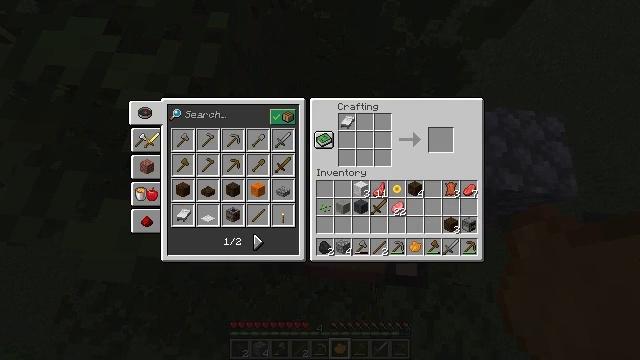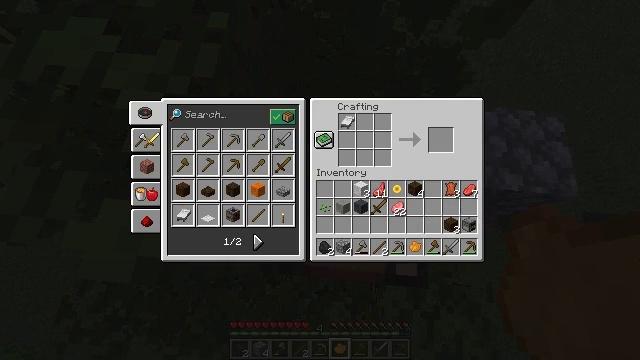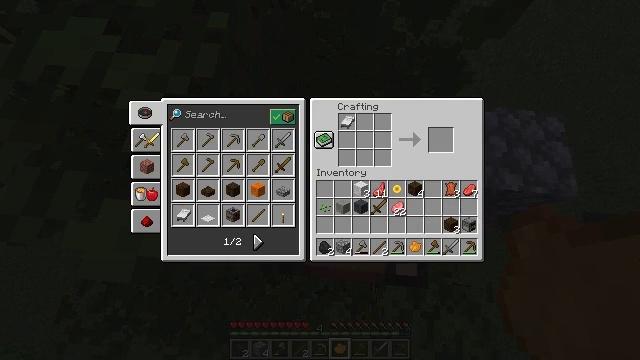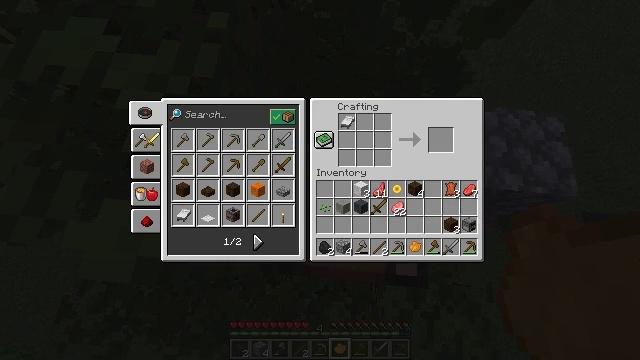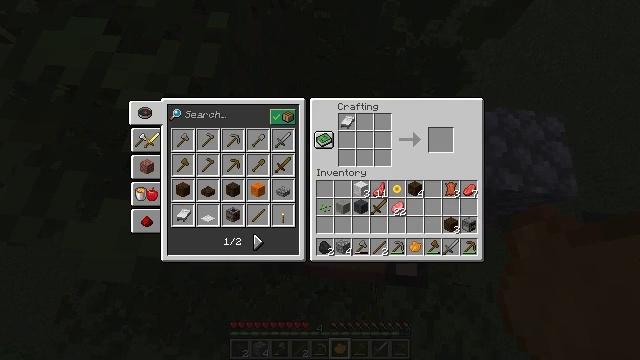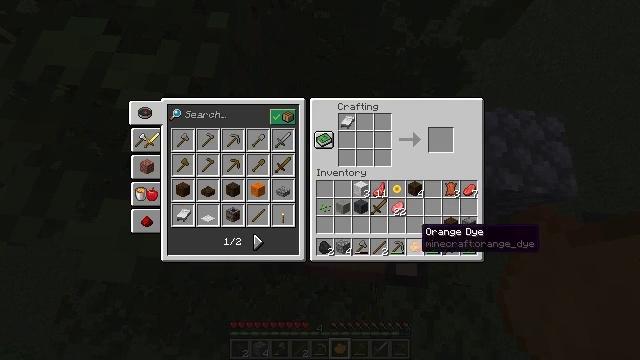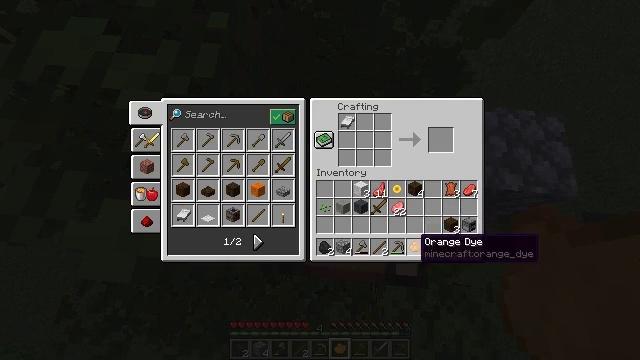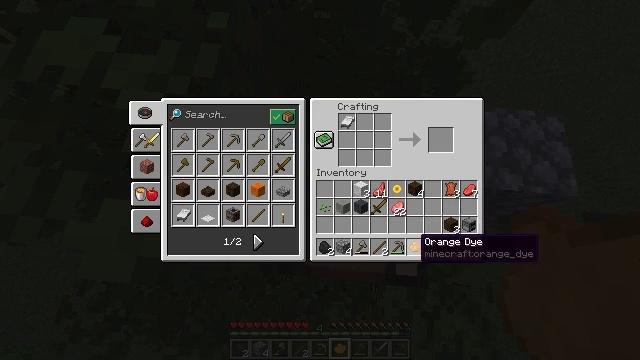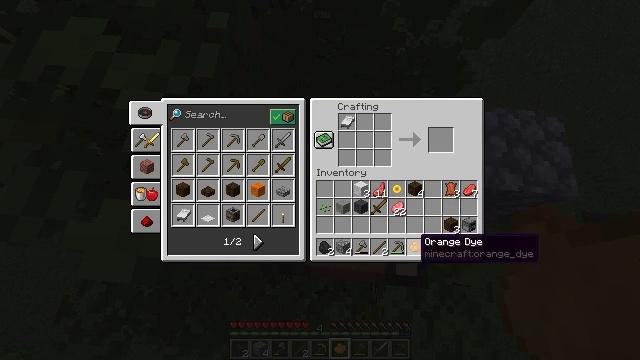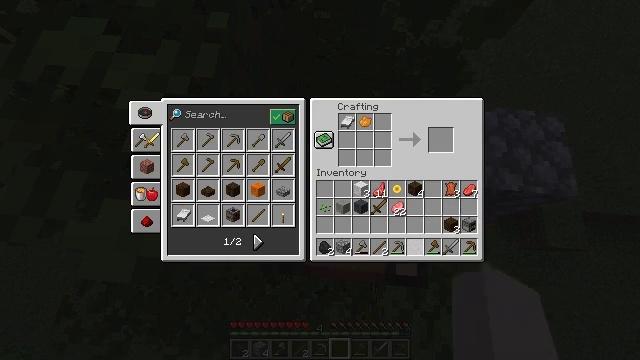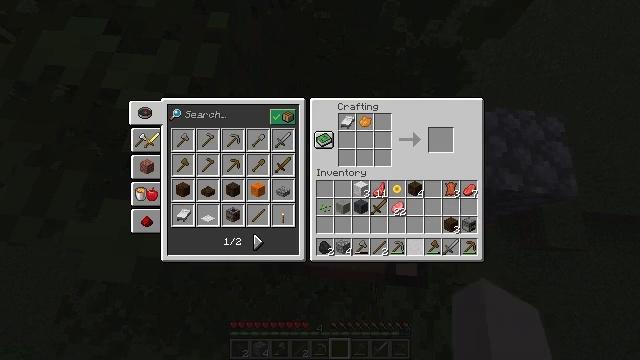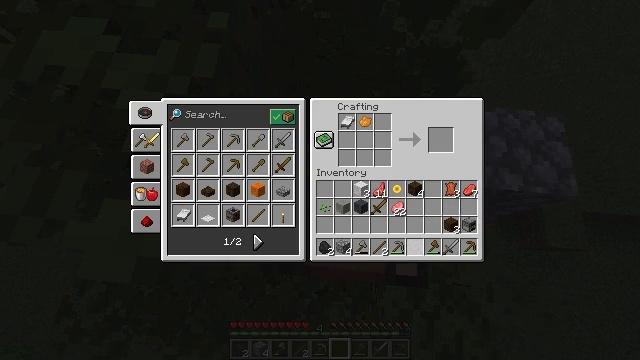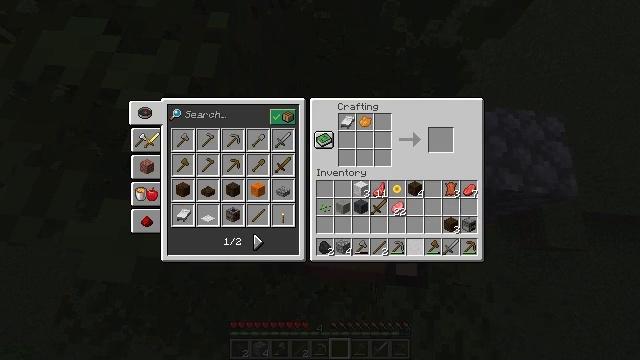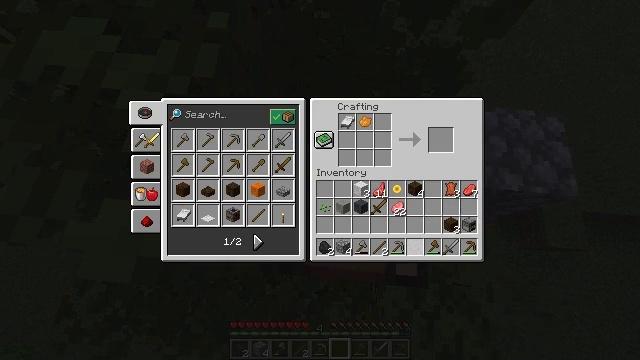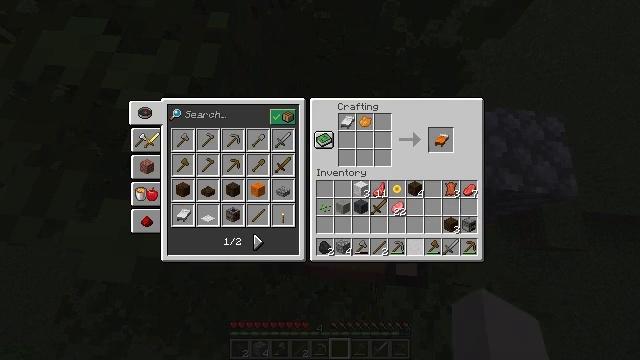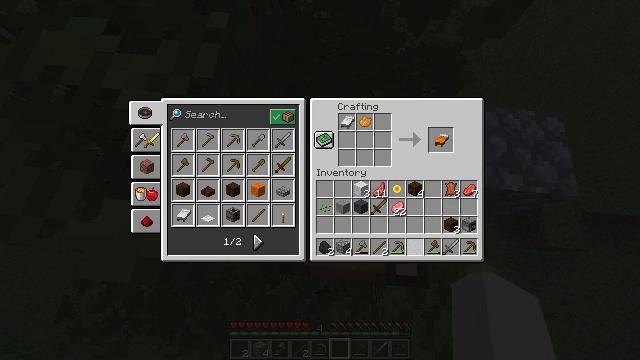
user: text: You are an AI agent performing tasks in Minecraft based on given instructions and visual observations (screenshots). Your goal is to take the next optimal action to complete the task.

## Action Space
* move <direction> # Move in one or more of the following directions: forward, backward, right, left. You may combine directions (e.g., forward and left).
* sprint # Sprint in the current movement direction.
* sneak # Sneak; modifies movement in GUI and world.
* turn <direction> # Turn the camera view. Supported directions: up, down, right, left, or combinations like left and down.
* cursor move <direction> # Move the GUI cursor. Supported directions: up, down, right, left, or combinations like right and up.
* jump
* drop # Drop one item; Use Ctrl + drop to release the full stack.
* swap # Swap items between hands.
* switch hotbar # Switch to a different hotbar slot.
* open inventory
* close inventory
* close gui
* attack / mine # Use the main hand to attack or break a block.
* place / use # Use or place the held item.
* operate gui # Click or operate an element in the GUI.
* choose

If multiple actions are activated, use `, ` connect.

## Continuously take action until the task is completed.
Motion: motion action
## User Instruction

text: Get an orange bed by combining wool with orange dye.
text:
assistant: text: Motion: sneak, operate gui
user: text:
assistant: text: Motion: sneak, operate gui
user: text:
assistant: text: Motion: sneak
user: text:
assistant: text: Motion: sneak
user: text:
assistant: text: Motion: sneak
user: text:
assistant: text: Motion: sneak, cursor move down
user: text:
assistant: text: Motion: sneak
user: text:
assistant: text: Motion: sneak
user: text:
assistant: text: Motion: sneak, operate gui
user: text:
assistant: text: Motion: sneak, operate gui
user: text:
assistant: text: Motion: sneak, operate gui
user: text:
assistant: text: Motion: sneak
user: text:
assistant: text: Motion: sneak
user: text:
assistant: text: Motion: sneak
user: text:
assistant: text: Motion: sneak
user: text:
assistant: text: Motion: sneak
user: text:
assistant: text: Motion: sneak, cursor move up
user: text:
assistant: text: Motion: sneak, cursor move right and up
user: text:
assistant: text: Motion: sneak, cursor move up
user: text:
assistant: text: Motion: cursor move up
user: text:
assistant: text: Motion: no_op
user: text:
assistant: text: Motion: no_op
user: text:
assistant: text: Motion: no_op
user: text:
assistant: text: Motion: no_op
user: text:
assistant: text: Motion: cursor move up
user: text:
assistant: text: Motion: cursor move up
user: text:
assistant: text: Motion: no_op
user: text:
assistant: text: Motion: sneak
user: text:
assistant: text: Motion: sneak
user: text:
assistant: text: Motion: sneak